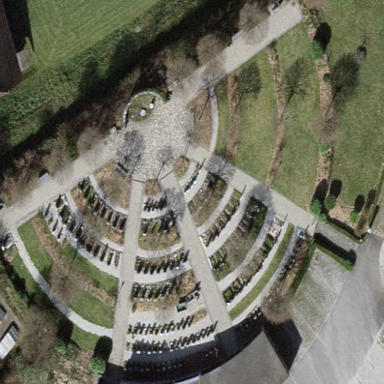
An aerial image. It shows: Cemetery.